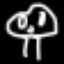
Label: mushroom